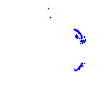
Particle: pion